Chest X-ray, PA view. Patient: 62 years old, sex M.
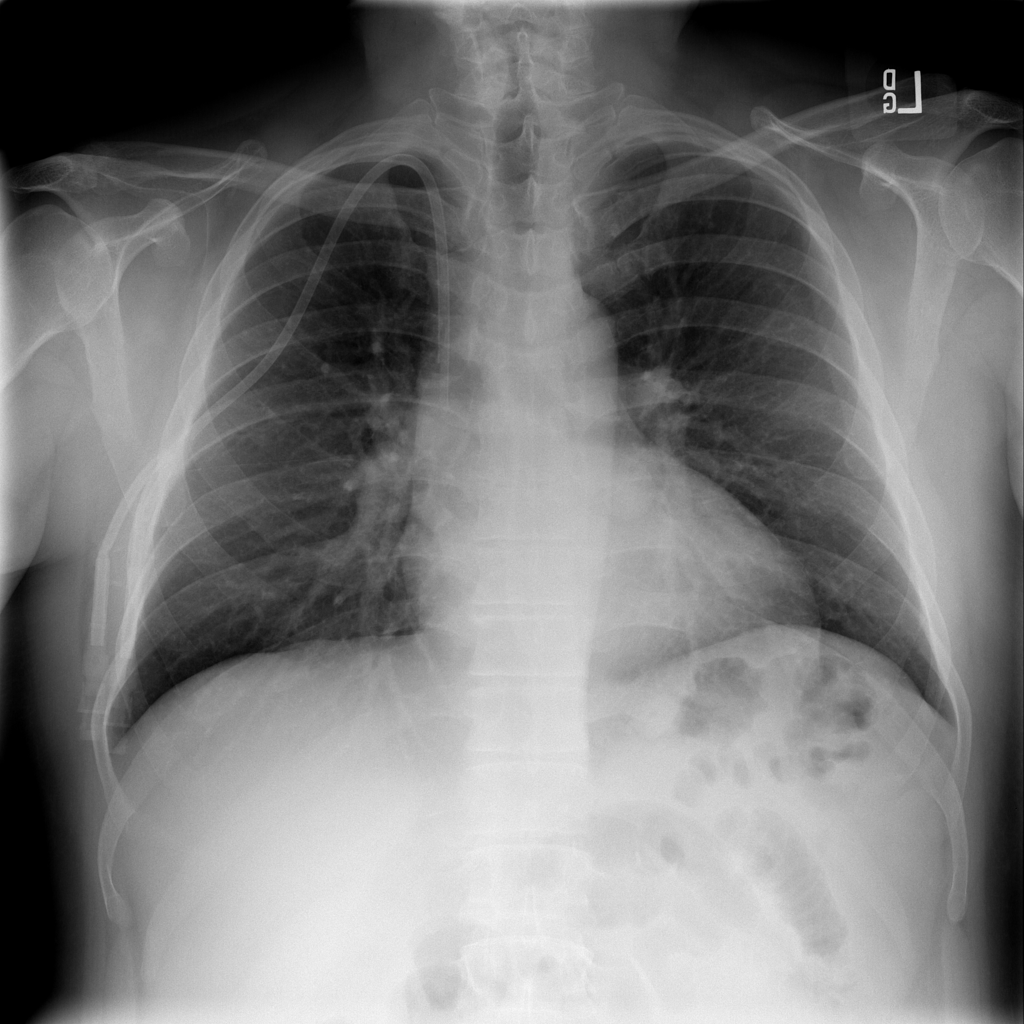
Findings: Nodule